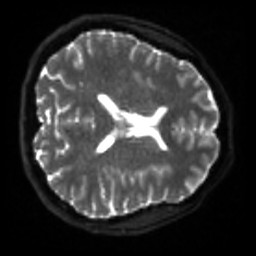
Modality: sbref
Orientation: axial
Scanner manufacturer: siemens
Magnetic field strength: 3 T
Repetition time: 4 s
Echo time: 0.0594 s